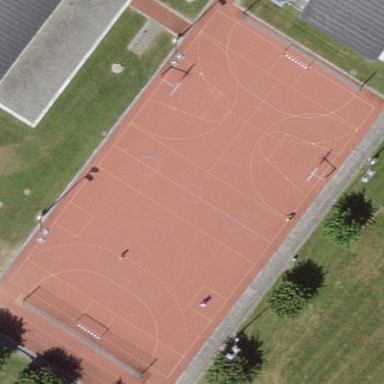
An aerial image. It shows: Multi-sport pitch with tartan surface for leisure activities.